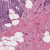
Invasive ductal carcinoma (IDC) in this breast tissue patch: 1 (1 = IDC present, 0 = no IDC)